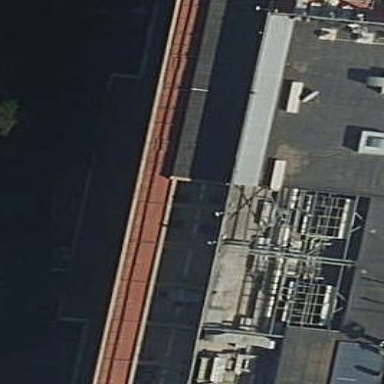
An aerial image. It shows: Part of building.